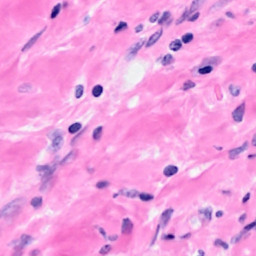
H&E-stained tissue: Breast